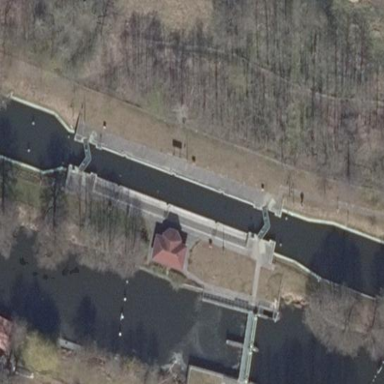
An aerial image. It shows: Lock on the water.